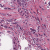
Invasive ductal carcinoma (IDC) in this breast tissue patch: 1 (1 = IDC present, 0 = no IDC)